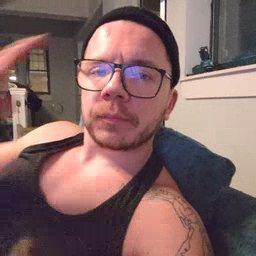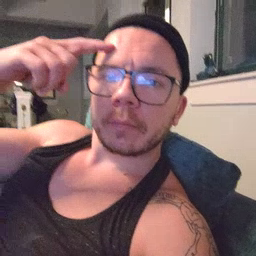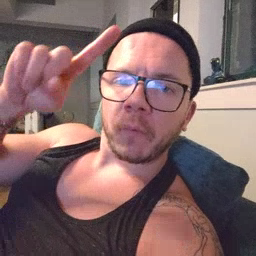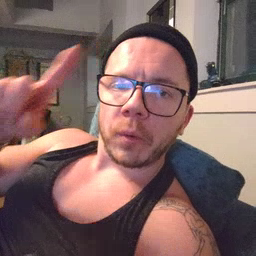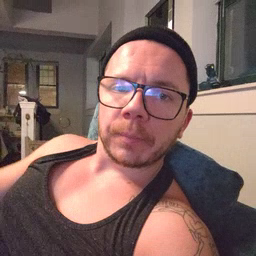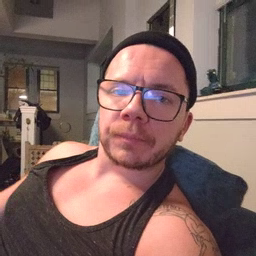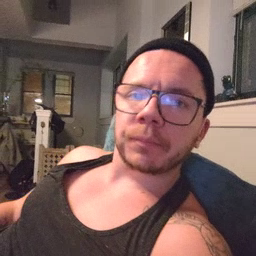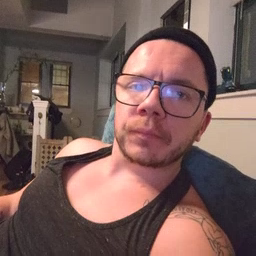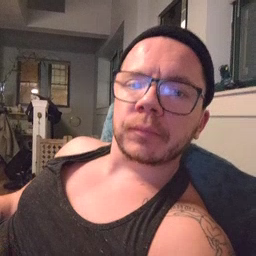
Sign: for